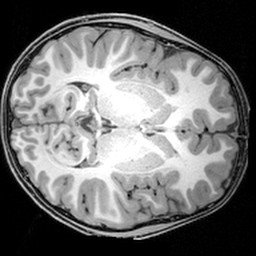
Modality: T1w
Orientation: axial
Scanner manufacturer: siemens
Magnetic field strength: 3 T
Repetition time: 1.9 s
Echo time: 0.00397 s